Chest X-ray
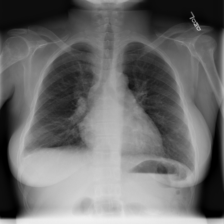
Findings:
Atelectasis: negative
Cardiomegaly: negative
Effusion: negative
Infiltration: negative
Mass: negative
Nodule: negative
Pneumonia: negative
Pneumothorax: negative
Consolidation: negative
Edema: negative
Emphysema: negative
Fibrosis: negative
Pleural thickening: negative
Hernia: negative